Field crop: tomato
Growth stage: 1
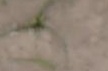
Species: cyperus